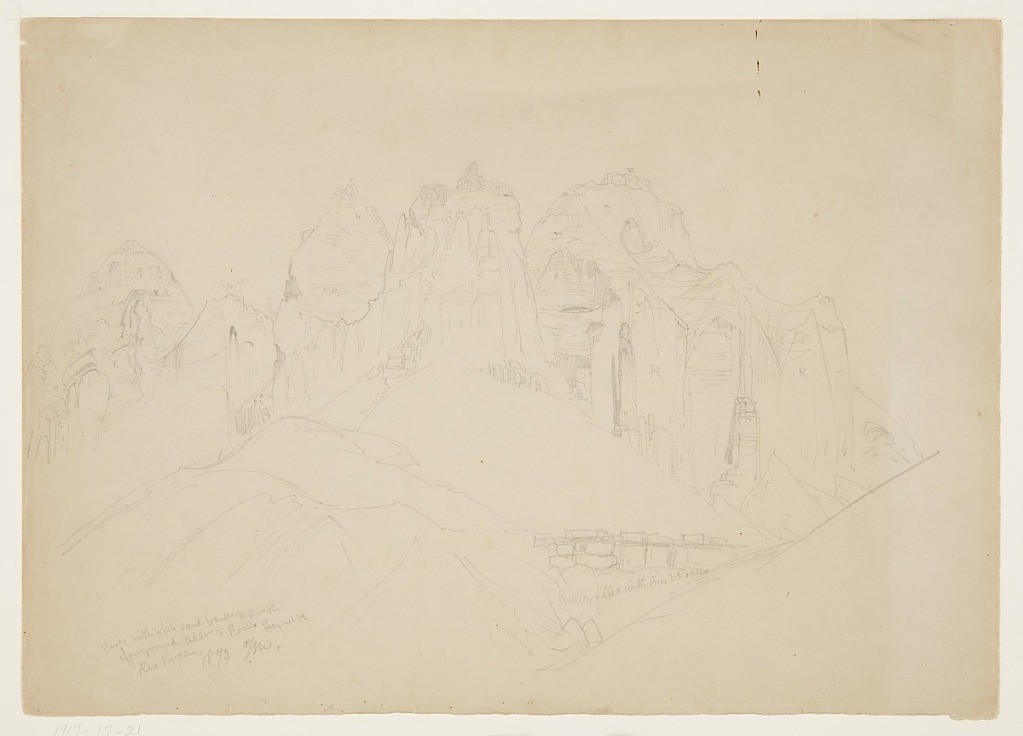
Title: Rio Virgin River with Large Rock Formations
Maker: Thomas Moran, American, b. Britain, 1837–1926
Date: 1873
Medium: Graphite on gray paper
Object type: Drawing
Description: Horizontal view laying out the landscape of a large gully filled with trees and rocks in the foreground followed by a river with sand banks leading to large rock formations in the background.